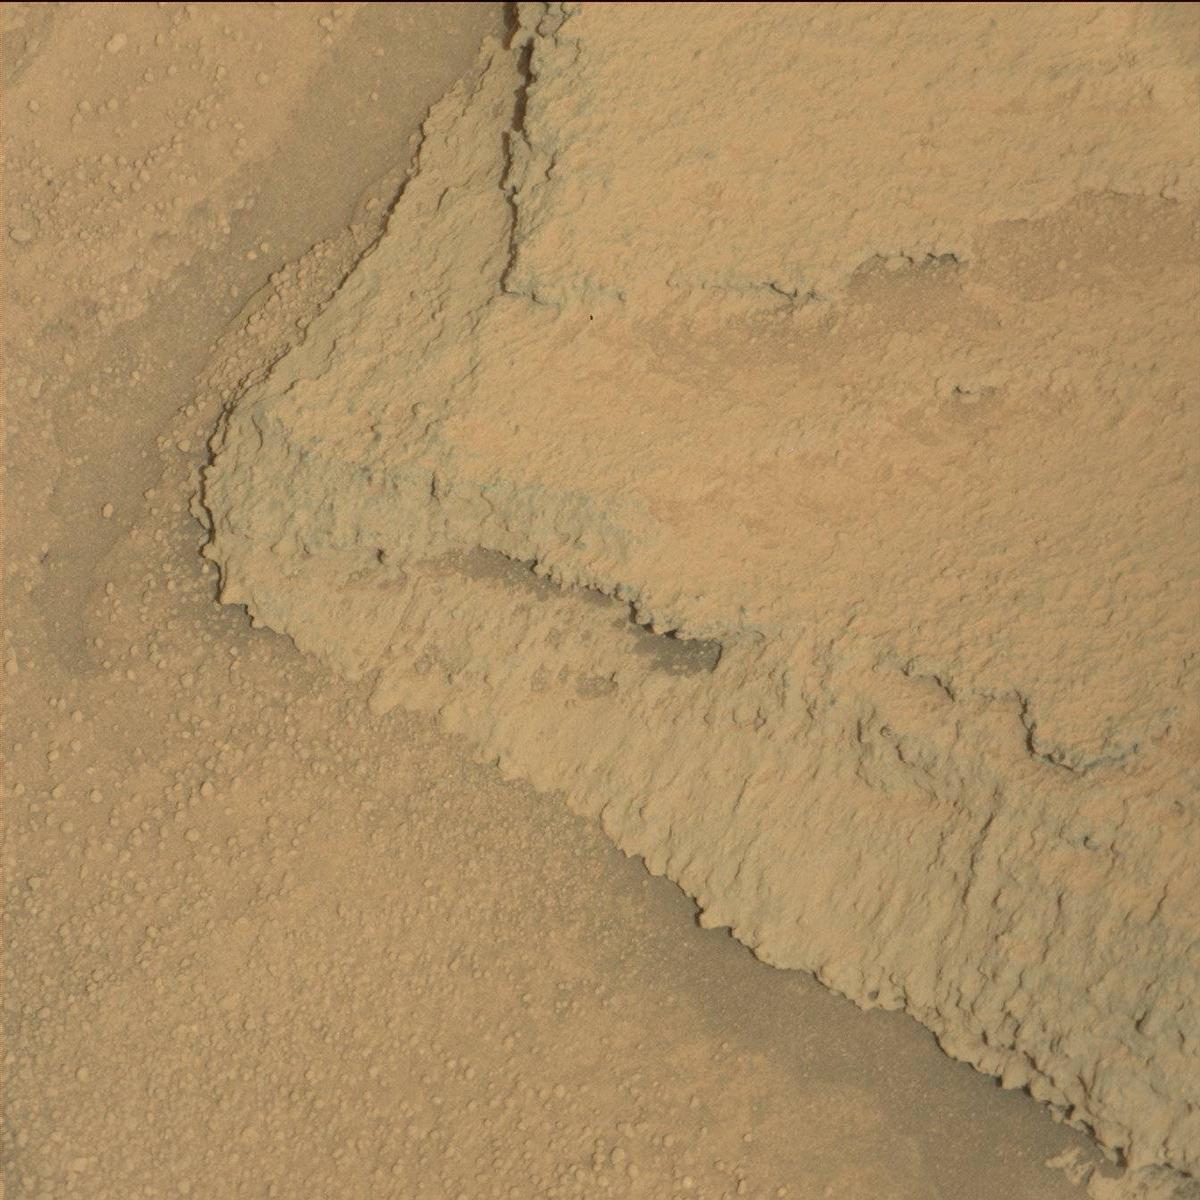
Terrain classes present: Bedrock, Sand / Soil